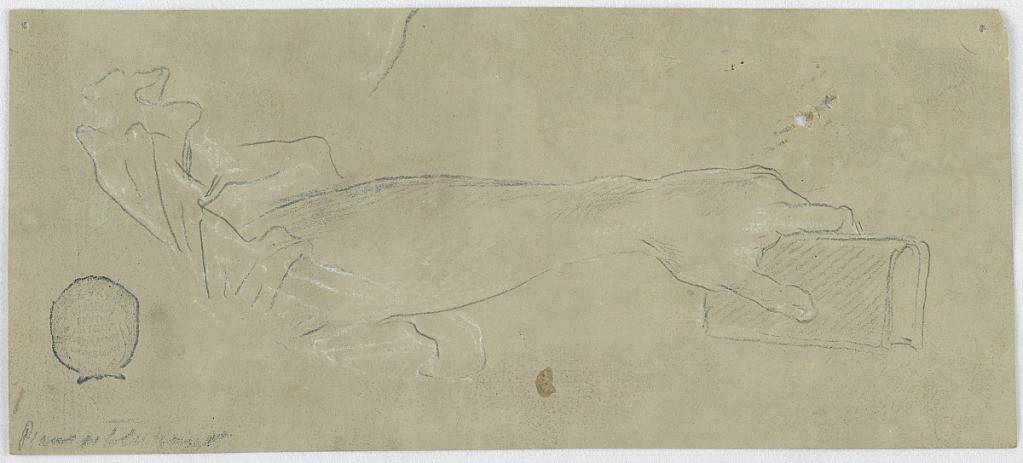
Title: The left forearm of a woman holding a book
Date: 1850–1900
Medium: Black crayon and white heightenings on paper that has been colored grey
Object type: Drawing
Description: Horizontal composition of a woman's arm with a book in her hand. The ruff-like trimming of her sleeves covers her elbow.